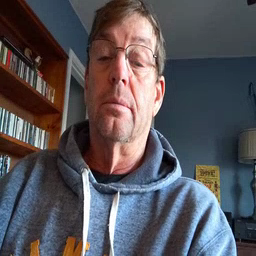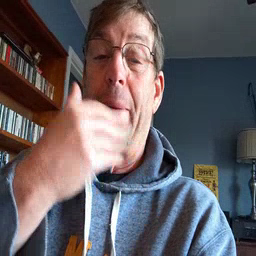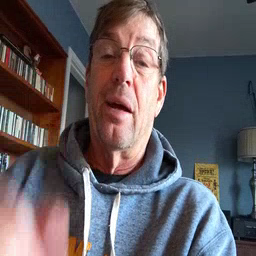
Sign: better